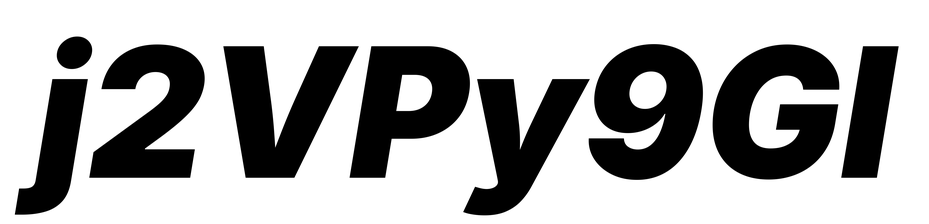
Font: Inter-Italic_Black_Italic